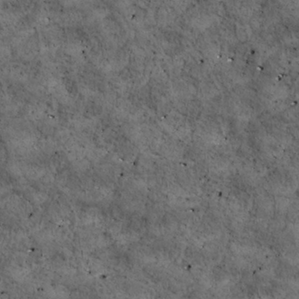
Label: non_frost